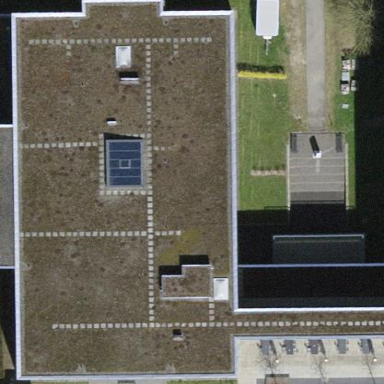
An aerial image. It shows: Nursing home building.